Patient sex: F
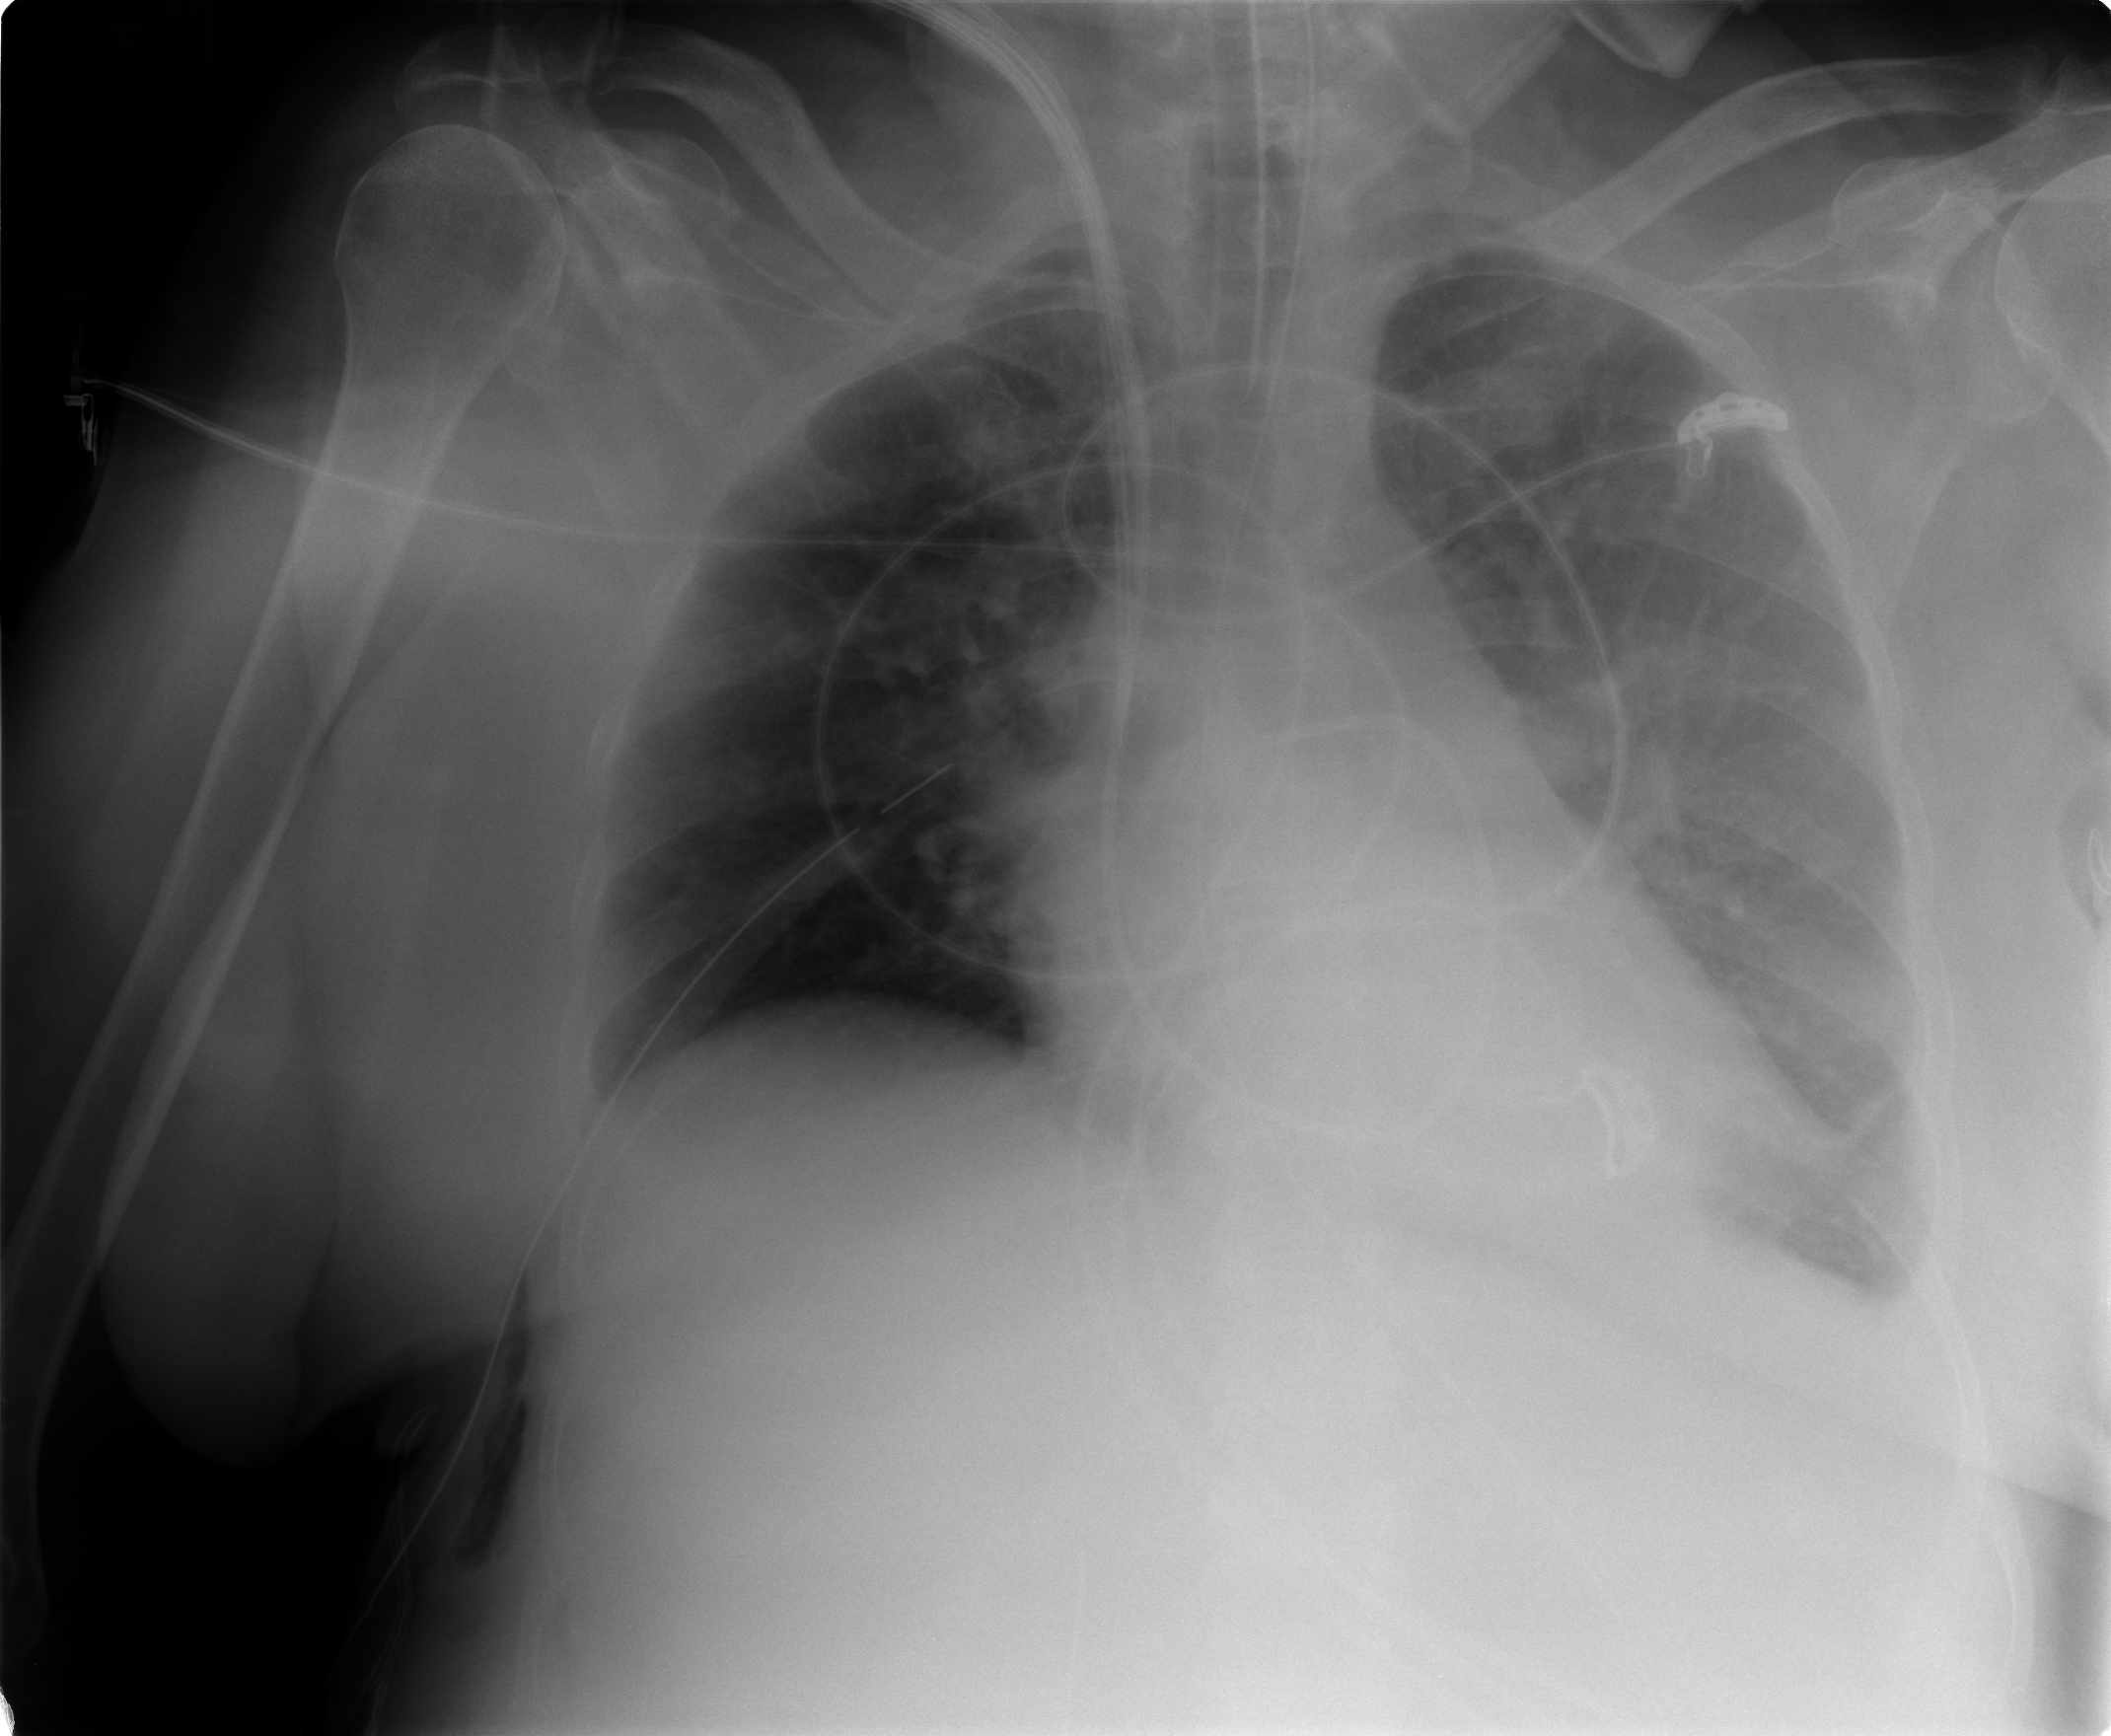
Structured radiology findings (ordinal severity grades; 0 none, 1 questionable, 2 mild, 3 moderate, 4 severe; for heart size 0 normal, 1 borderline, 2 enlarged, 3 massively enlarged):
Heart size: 1
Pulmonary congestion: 1
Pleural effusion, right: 0
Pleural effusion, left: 3
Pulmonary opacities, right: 0
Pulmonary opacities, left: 0
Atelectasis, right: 0
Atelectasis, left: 2